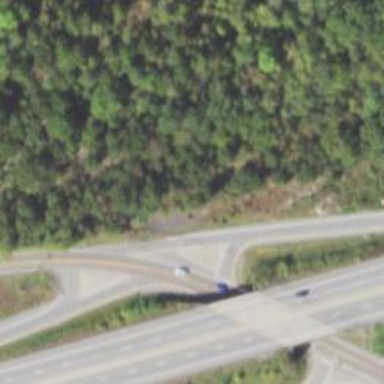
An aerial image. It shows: Primary link highway with asphalt surface.